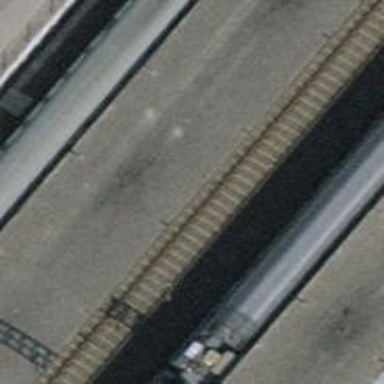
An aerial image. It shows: Railway stop with public transport stop position.